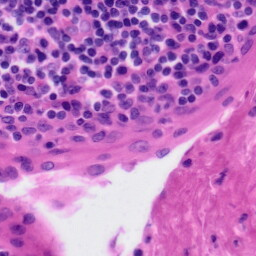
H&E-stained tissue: Tonsil